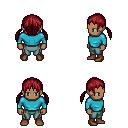
a pixel art fantasy rpg character, male body template, human, dark skin, teal long-sleeve shirt, teal pants, brunette twin-tailed hairstyle, brown shoes, four views (front, back, left, right), 2x2 character sprite sheet, small pixel art, hard edges, no anti-aliasing